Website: slack
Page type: billing-address
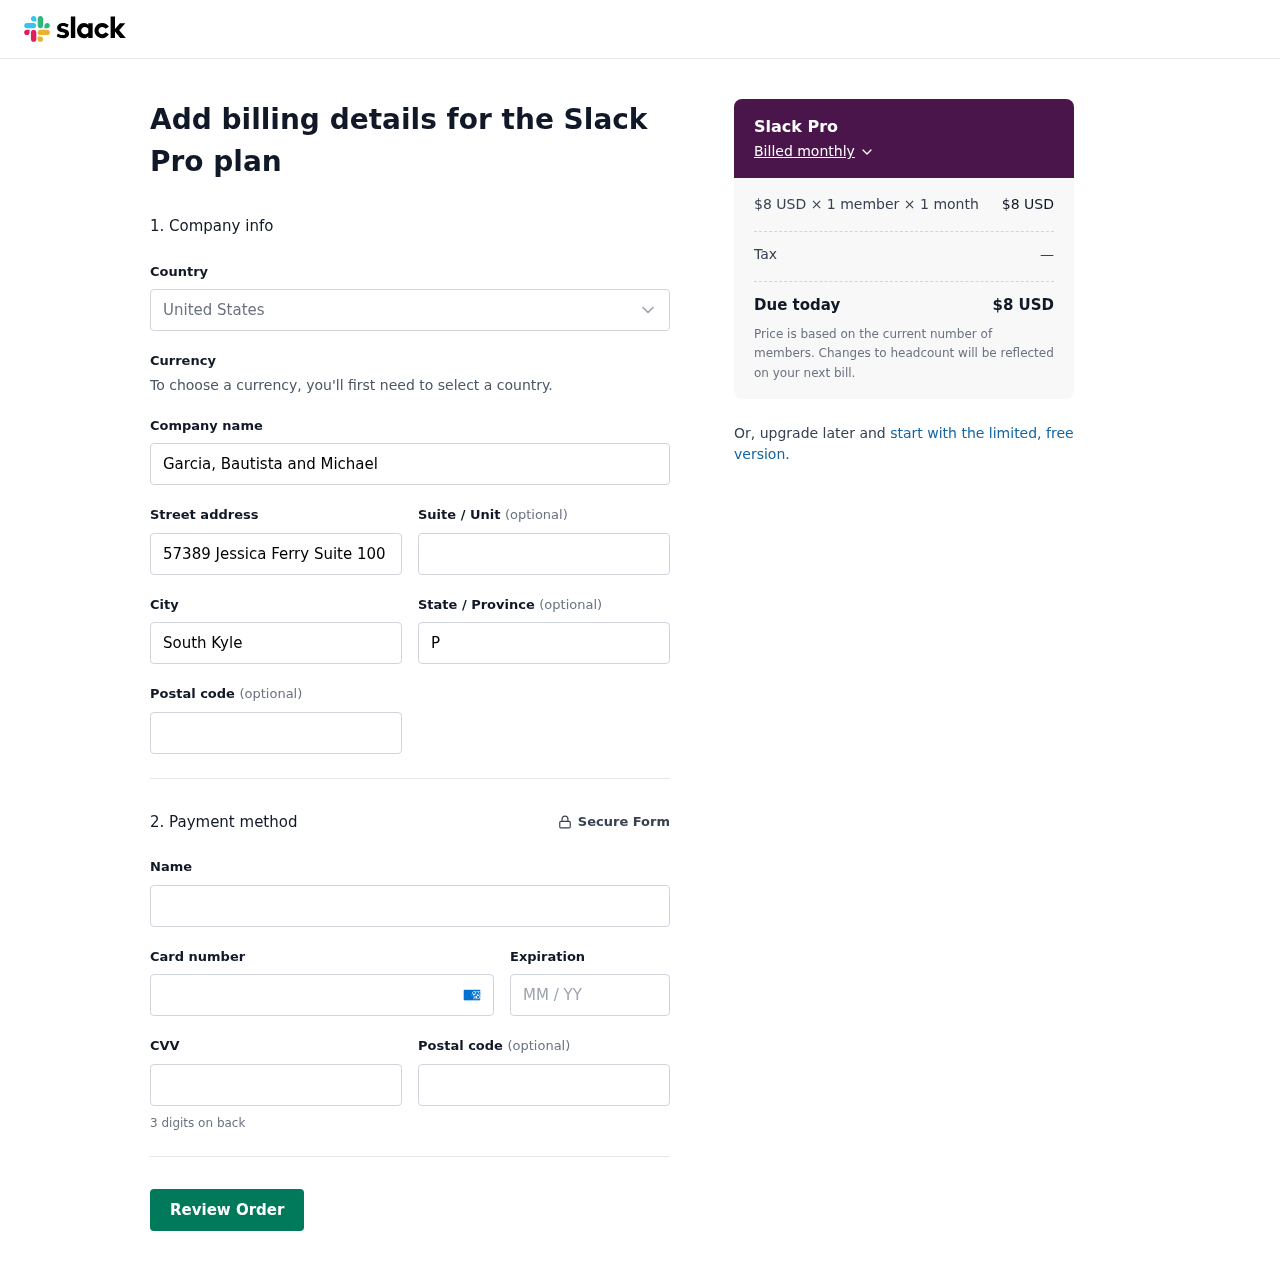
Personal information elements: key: PII_CARD_CVV
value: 1975
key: PII_CARD_EXPIRY
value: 11/27
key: PII_CARD_NUMBER
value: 3733 6518 0655 843
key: PII_CITY
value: South Kyle
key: PII_COMPANY
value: Garcia, Bautista and Michael
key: PII_COUNTRY
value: United States
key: PII_FULLNAME
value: Zachary Foster
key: PII_POSTCODE
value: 83436
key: PII_STATE
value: PR
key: PII_STREET
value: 57389 Jessica Ferry Suite 100
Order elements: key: ORDER_PLAN_PRICE
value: $8 USD
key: ORDER_NUM_MEMBERS
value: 1 member
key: ORDER_NUM_MONTHS
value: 1 month
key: ORDER_SUBTOTAL
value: $8 USD
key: ORDER_TAX
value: —
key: ORDER_TOTAL
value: $8 USD